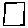
Label: square